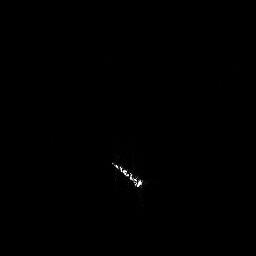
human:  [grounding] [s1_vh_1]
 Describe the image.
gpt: In the satellite image, there is  <ref>1 medium ship </ref> <box>[[41, 61, 55, 73, 0]]</box> located at center.